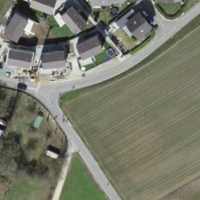
EUNIS habitat code: 52
Species observed at this site:
Cerastium fontanum
Ruspolia nitidula